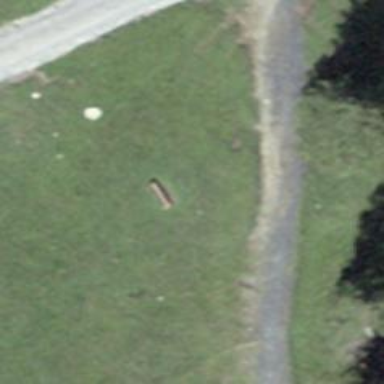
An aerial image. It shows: Bench for seating.